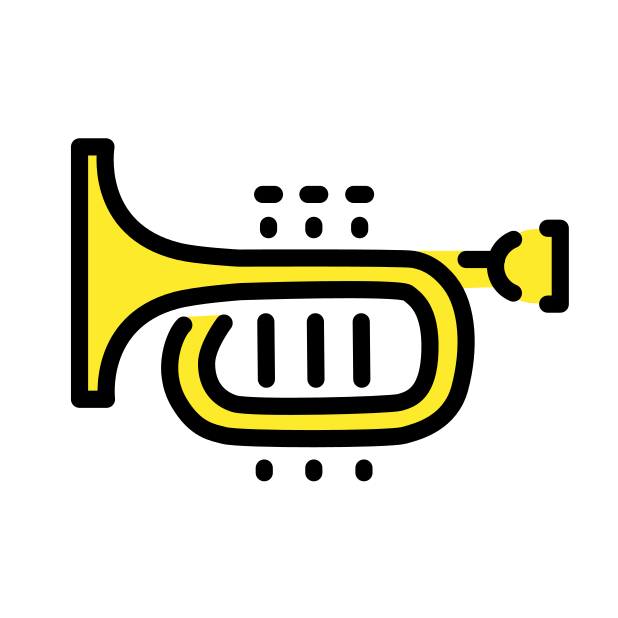
Emoji: 🎺
Name: trumpet
Unicode: 0x1f3ba